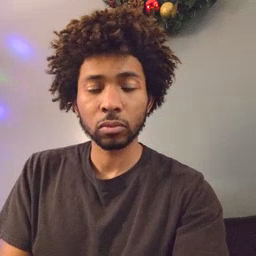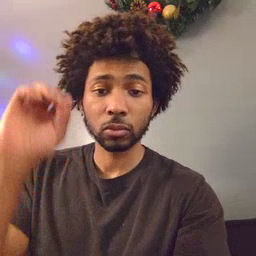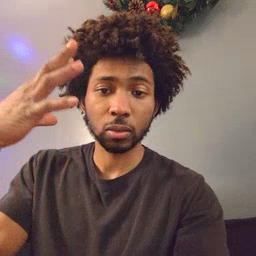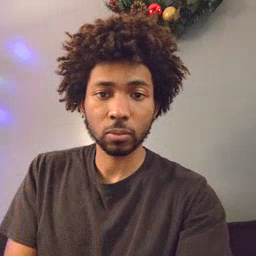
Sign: sun